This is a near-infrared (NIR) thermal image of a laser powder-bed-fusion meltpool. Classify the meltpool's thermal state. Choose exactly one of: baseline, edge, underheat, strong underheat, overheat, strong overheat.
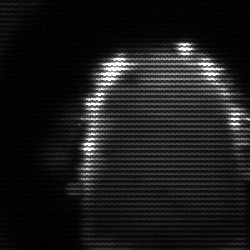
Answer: baseline